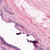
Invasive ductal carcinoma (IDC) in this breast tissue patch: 0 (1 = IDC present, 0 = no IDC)